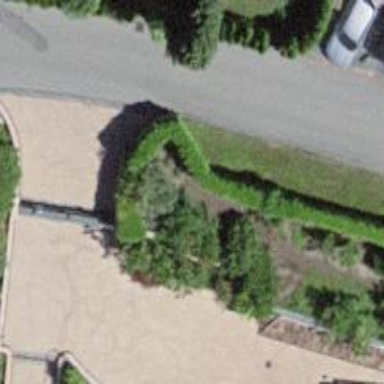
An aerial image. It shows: Hedge barrier.